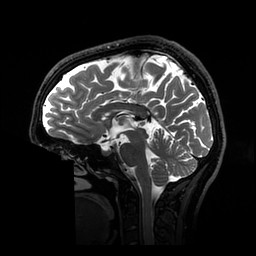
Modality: T2w
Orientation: axial